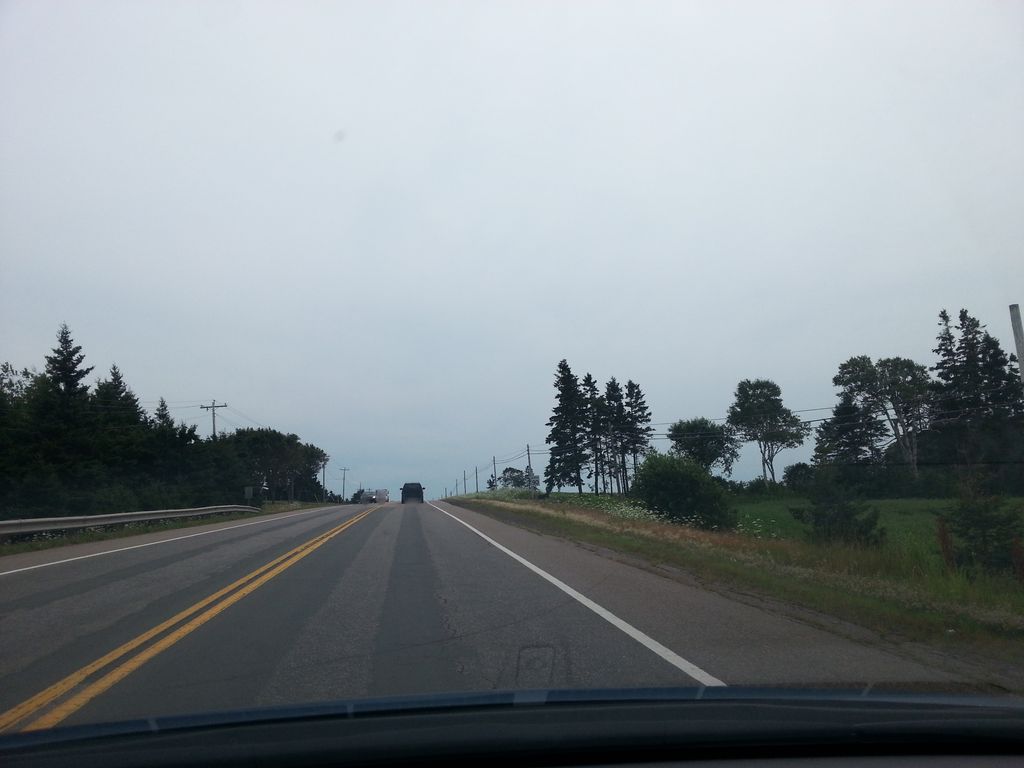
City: charlottetown